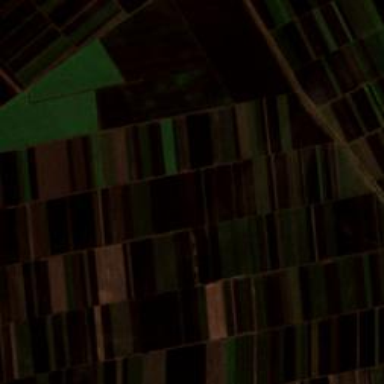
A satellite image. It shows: View of farmland.